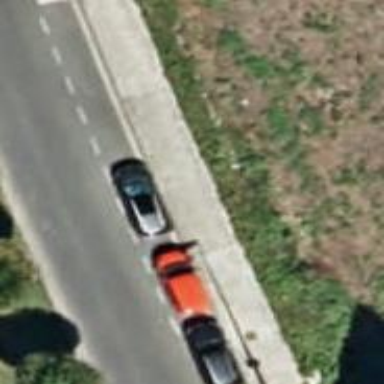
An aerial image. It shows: Sidewalk along the footway.